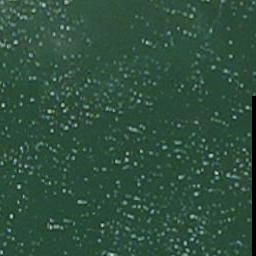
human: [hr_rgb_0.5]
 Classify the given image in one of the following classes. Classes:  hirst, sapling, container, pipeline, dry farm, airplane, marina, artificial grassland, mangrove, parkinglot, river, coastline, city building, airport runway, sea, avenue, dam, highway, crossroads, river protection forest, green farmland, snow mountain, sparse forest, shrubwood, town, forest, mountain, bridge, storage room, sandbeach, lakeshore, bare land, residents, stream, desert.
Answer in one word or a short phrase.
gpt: sea